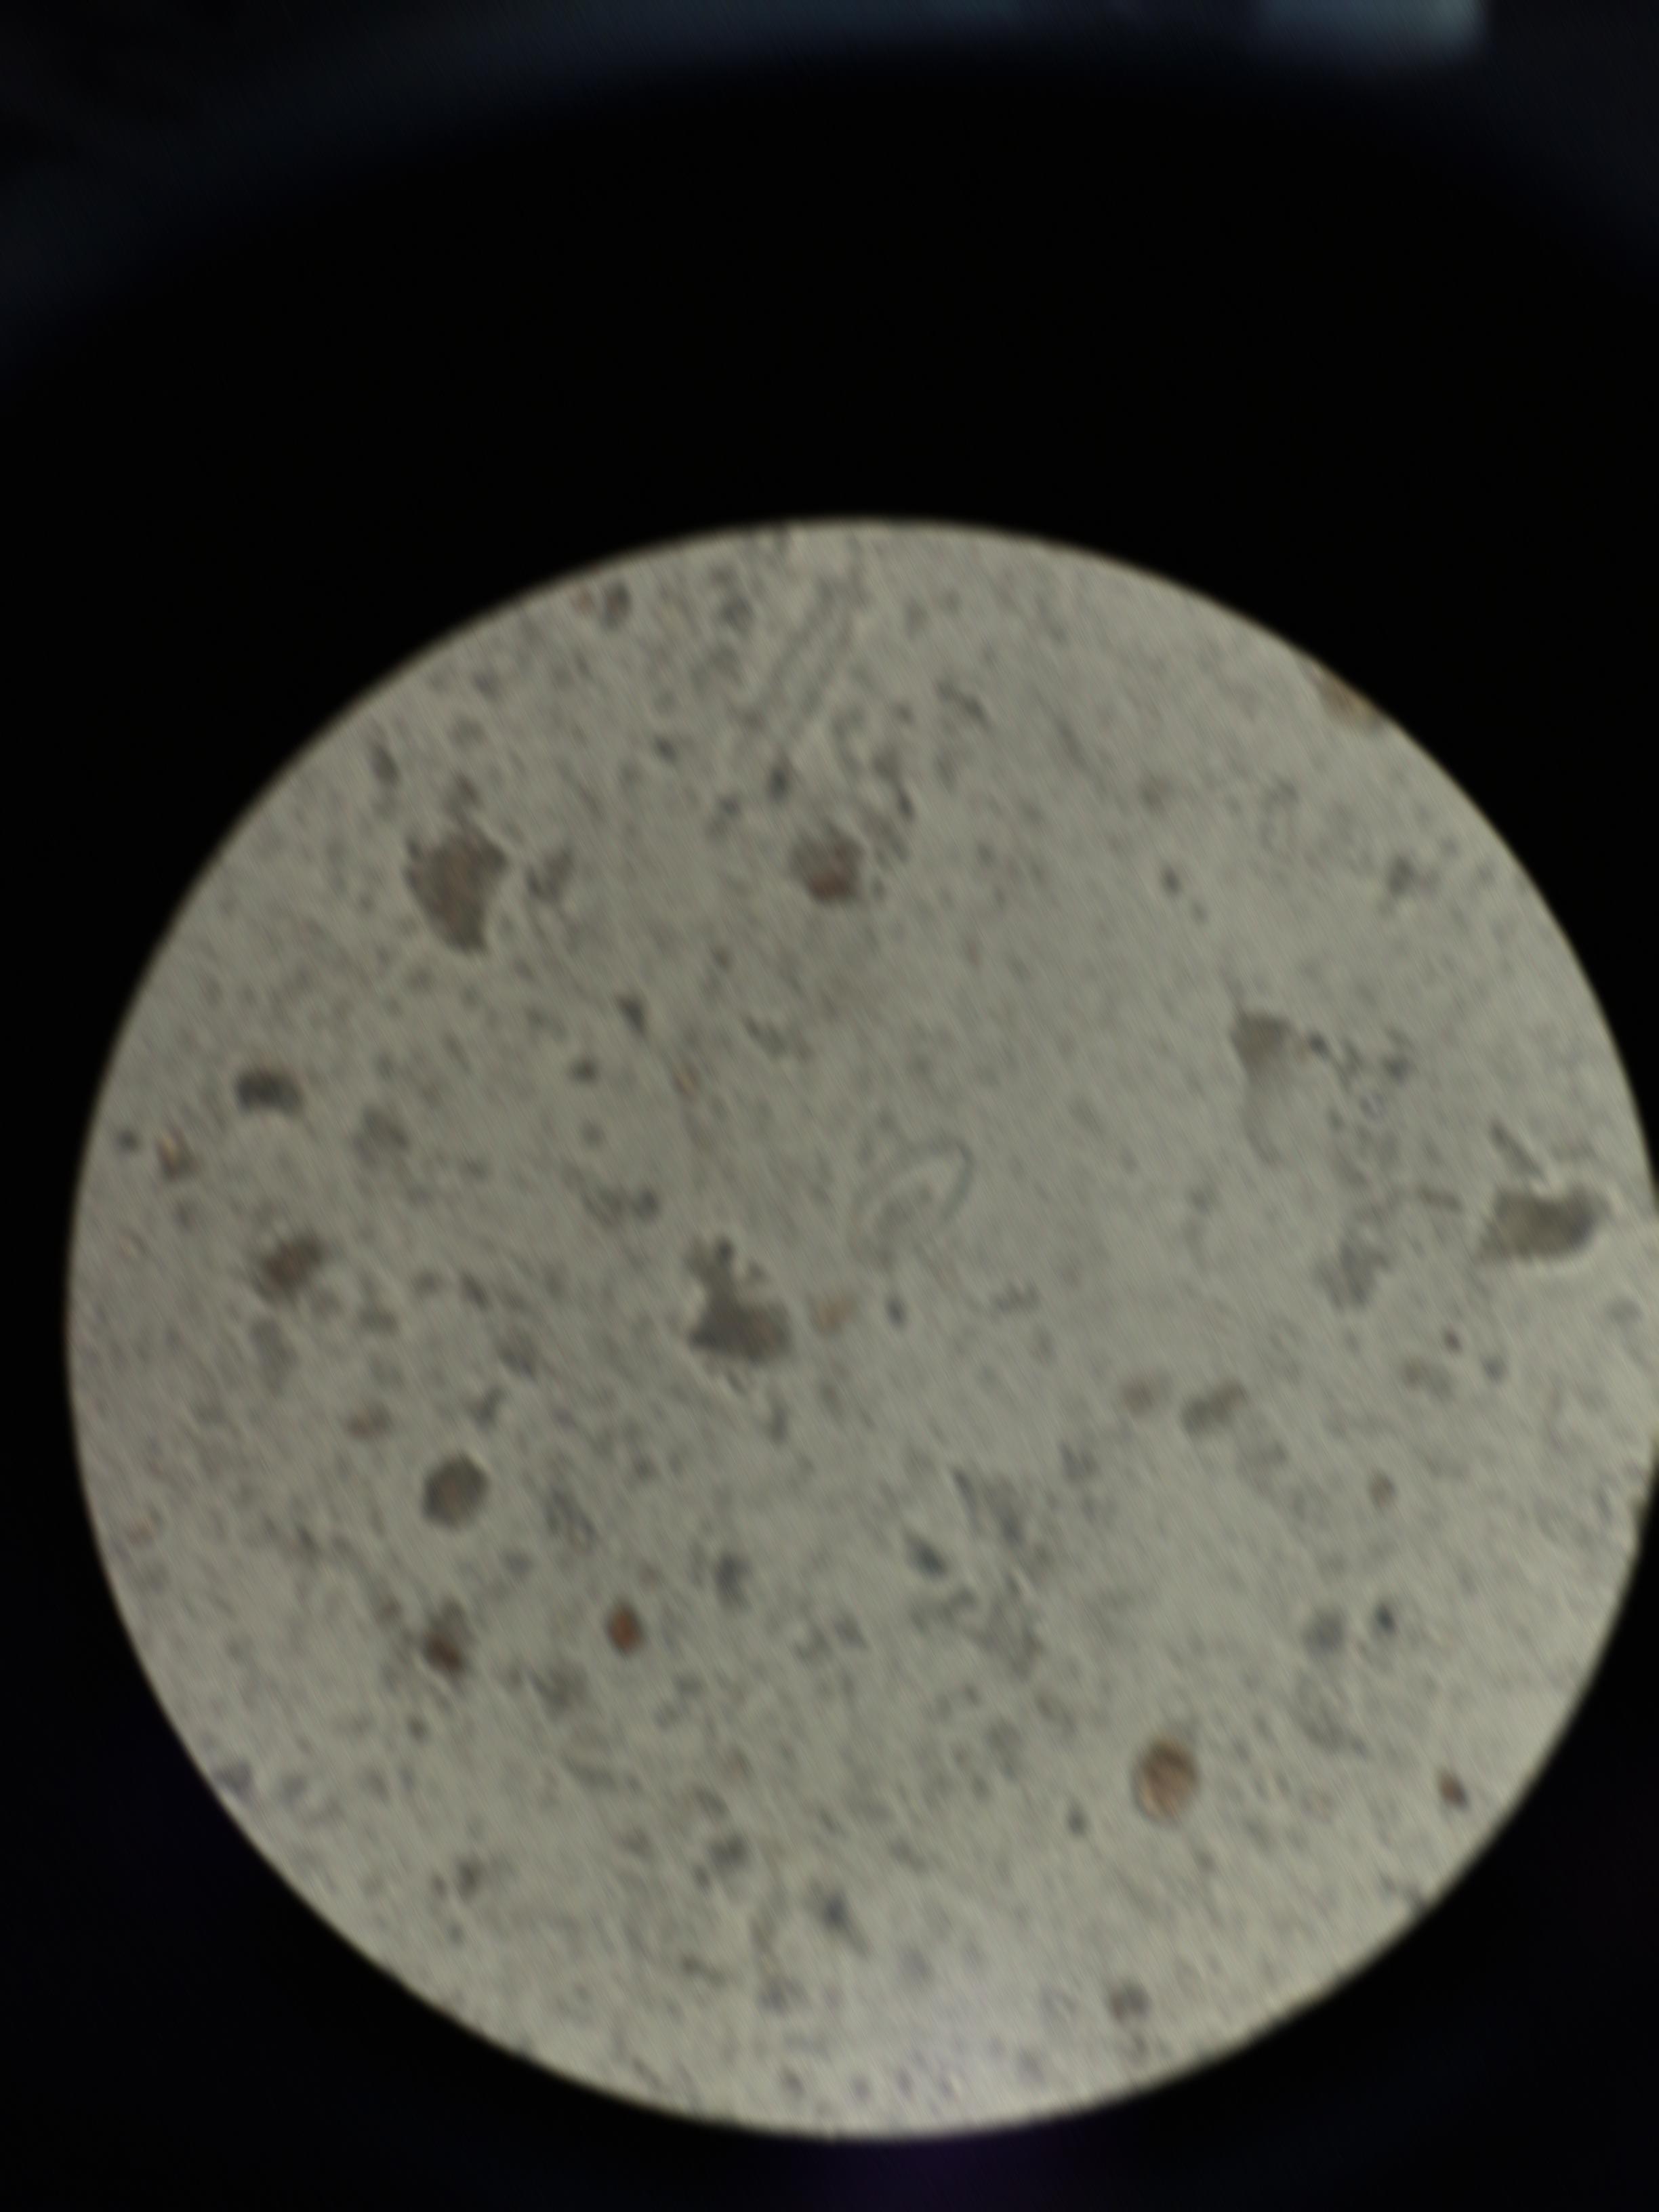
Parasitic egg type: Enterobius vermicularis